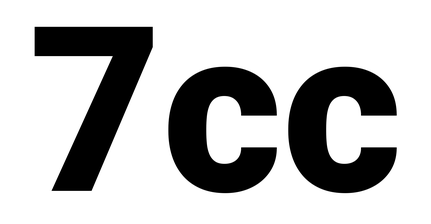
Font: Roboto_Black